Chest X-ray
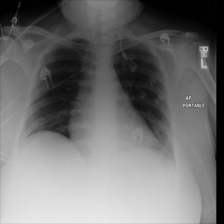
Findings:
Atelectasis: negative
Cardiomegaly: negative
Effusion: negative
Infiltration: positive
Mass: negative
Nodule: negative
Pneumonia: negative
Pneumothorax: negative
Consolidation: negative
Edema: negative
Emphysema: negative
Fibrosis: negative
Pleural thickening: negative
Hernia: negative